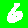
Digit: 6